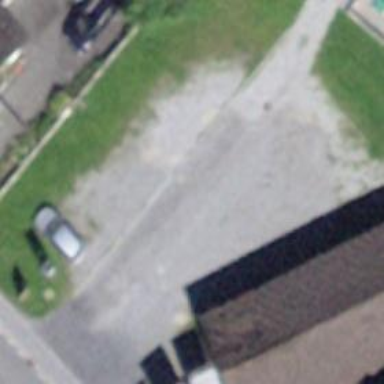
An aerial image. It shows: Parking area with surface.